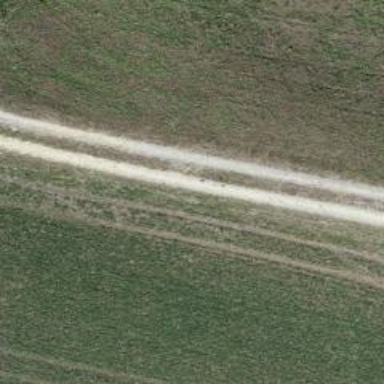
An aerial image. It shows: Track with grade2 tracktype.